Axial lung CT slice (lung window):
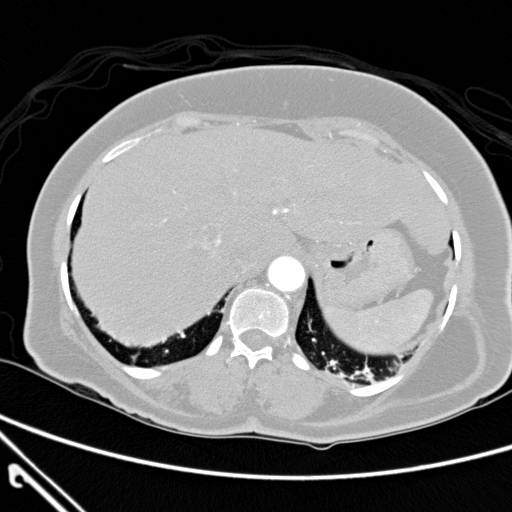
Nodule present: no